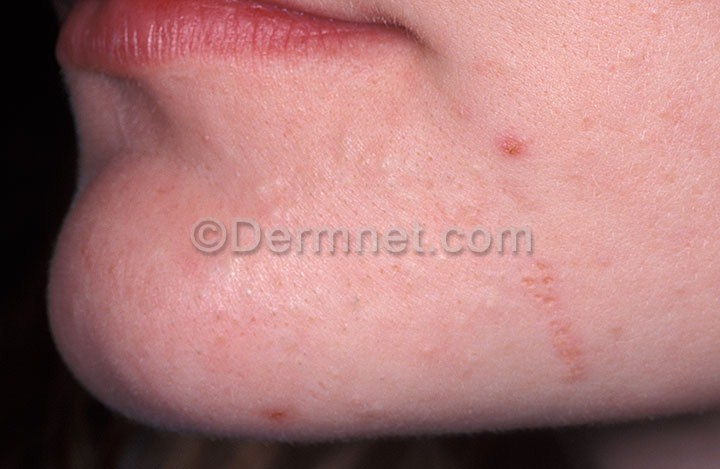
Disease: Acne and Rosacea Photos